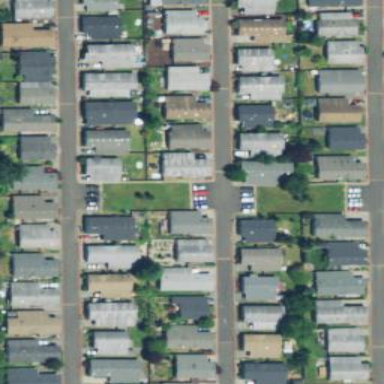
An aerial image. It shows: Residential area designated as trailer park.